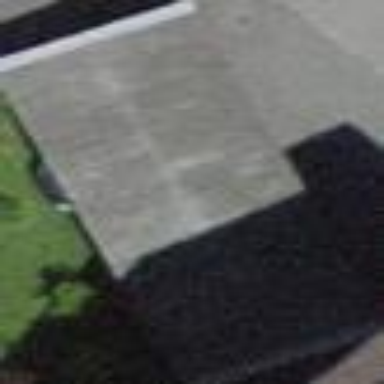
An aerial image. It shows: Garage.